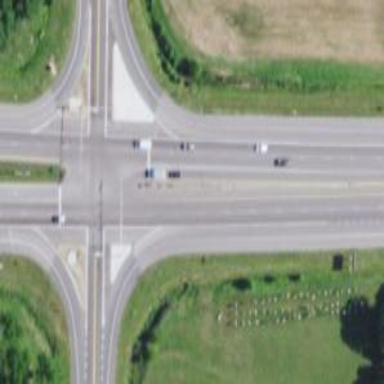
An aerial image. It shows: Trunk link highway.